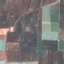
Label: PermanentCrop